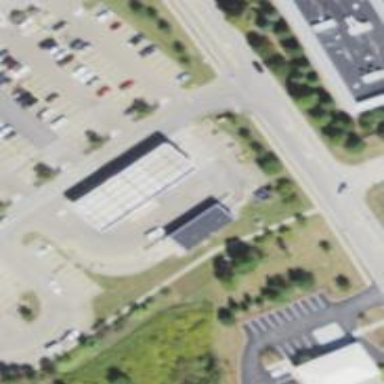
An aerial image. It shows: Convenience shop.